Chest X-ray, PA view. Patient: 58 years old, sex M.
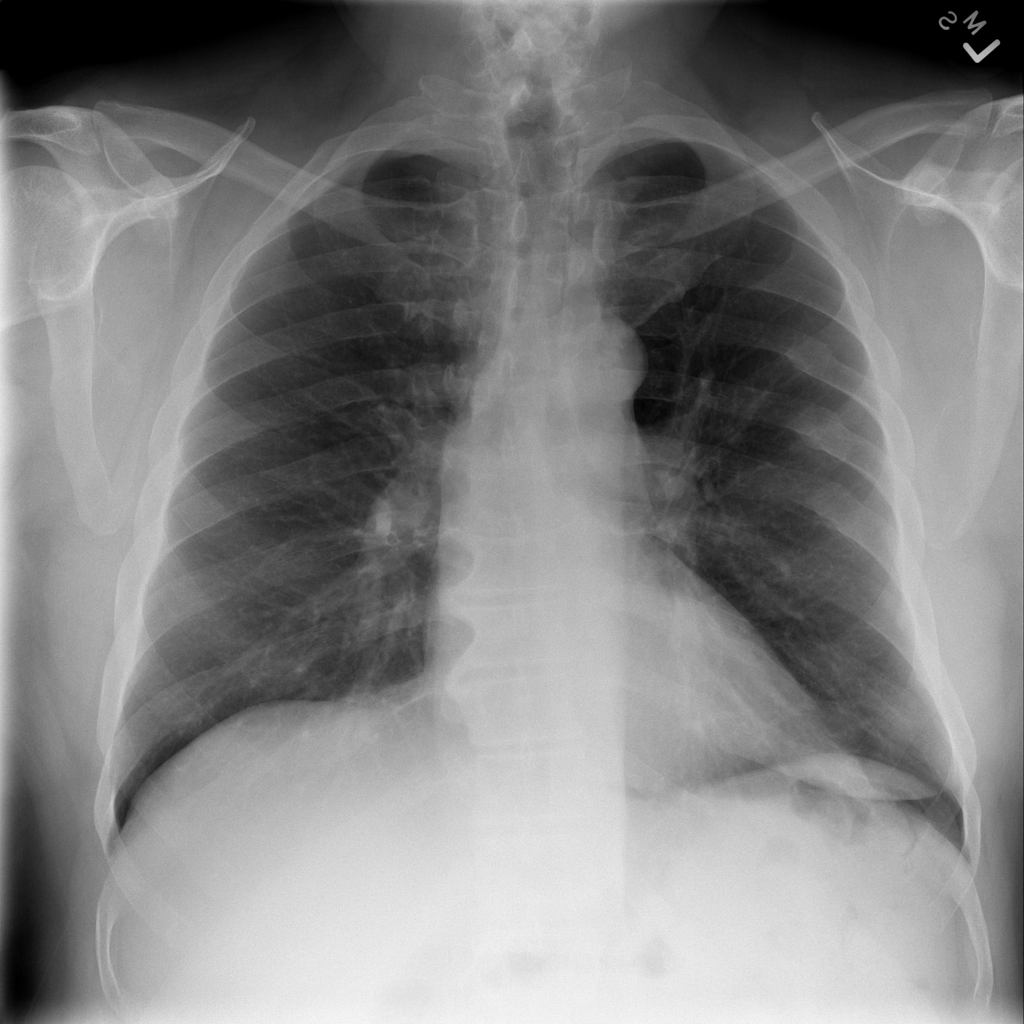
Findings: No Finding